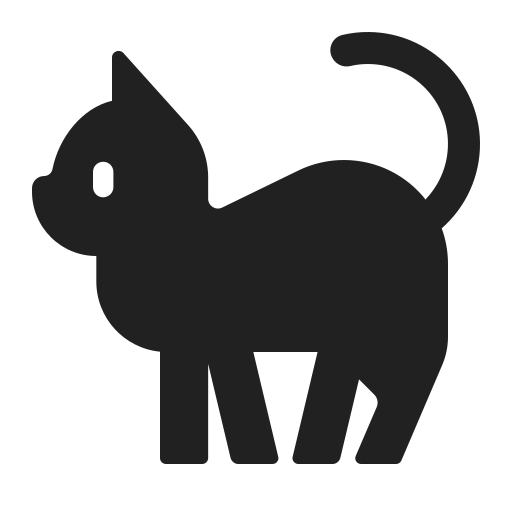
black cat high contrast